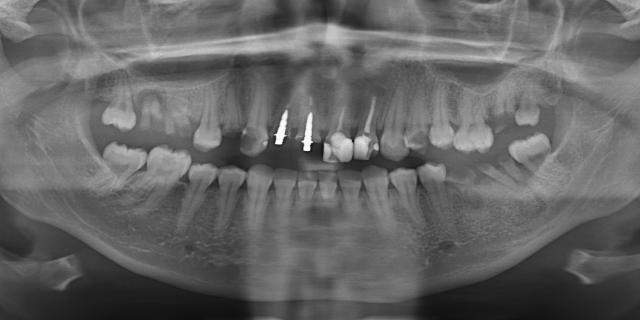
adult